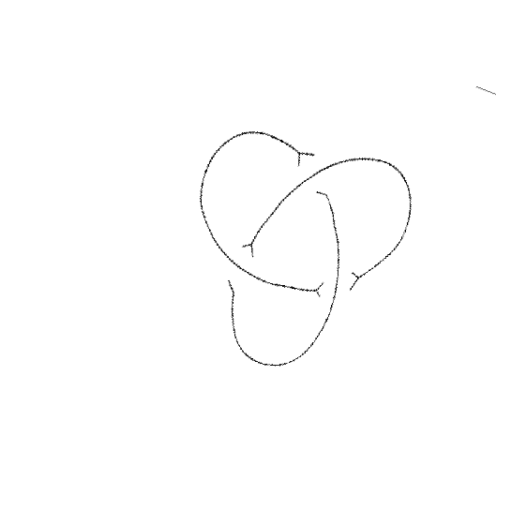
Crossing number: 3